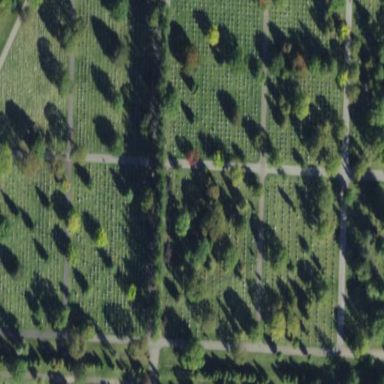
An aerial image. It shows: Historic memorial located in graveyard.